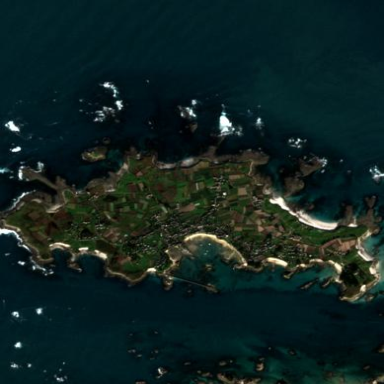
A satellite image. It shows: Island with natural coastline.